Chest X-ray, PA view. Patient: 56 years old, sex F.
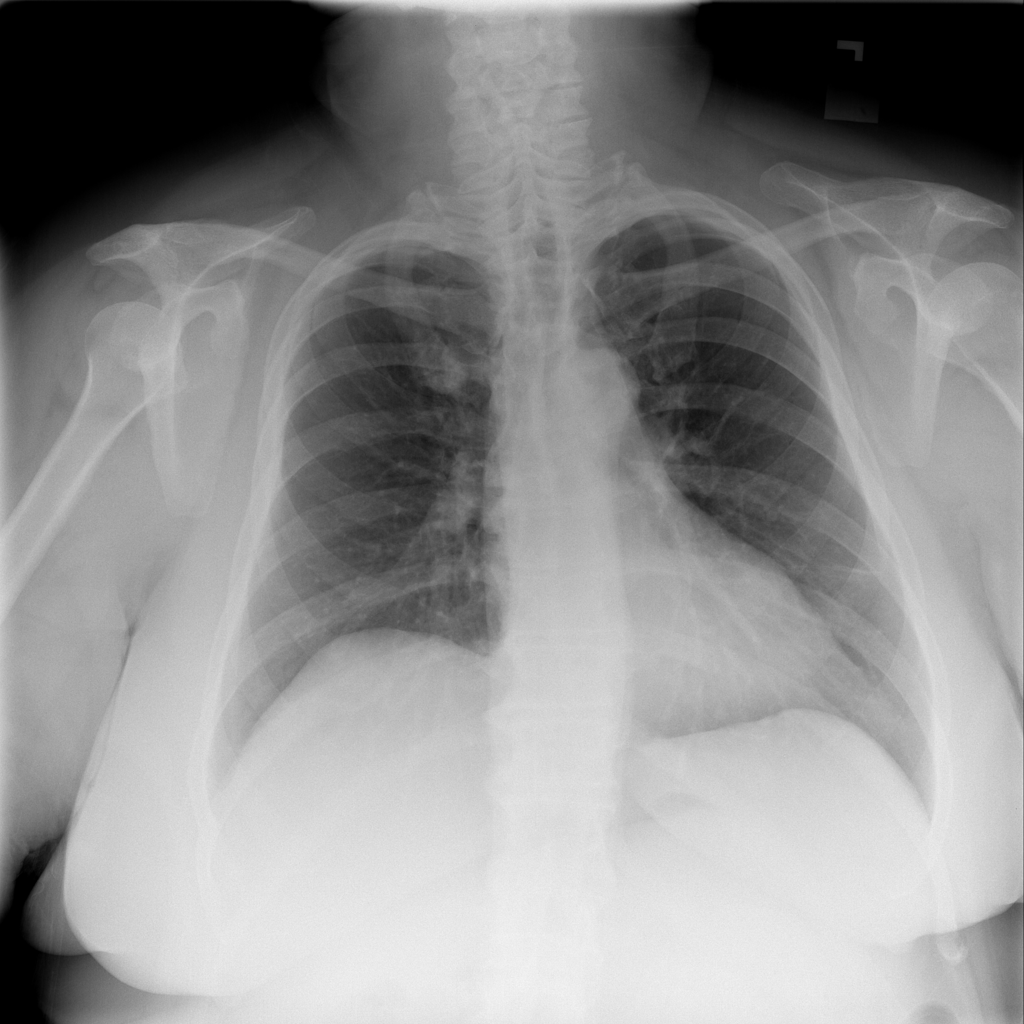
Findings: No Finding